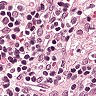
Metastatic tissue present: no